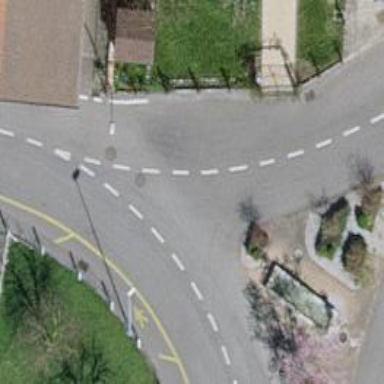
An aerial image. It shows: Residential road with asphalt surface and sidewalk on the left.